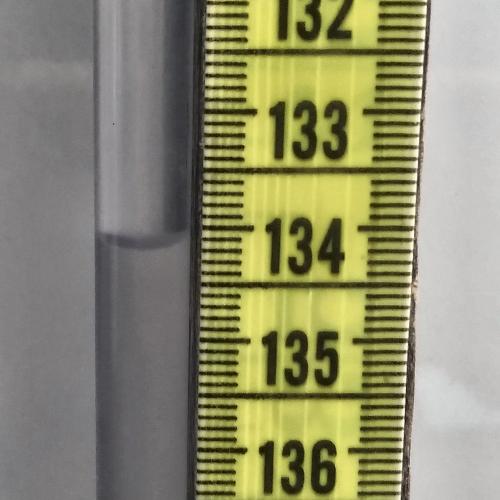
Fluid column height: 134.1 cm